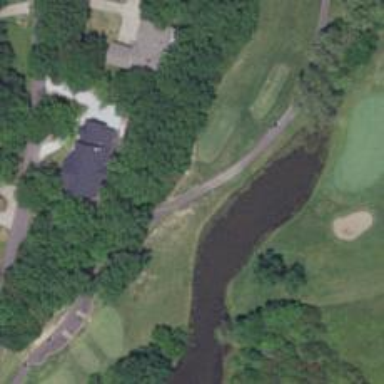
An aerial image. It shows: Path used for both walking and golf.